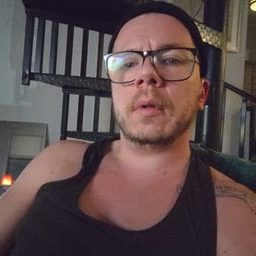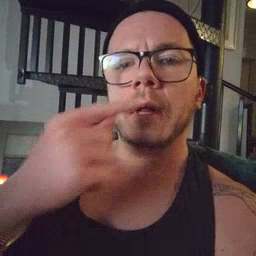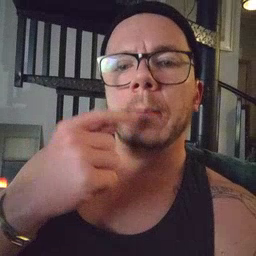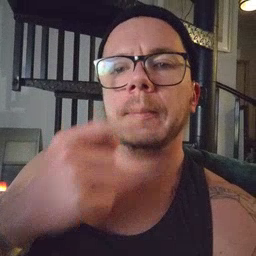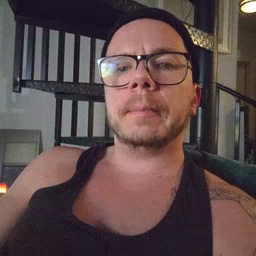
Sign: lips